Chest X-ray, PA view. Patient: 45 years old, sex M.
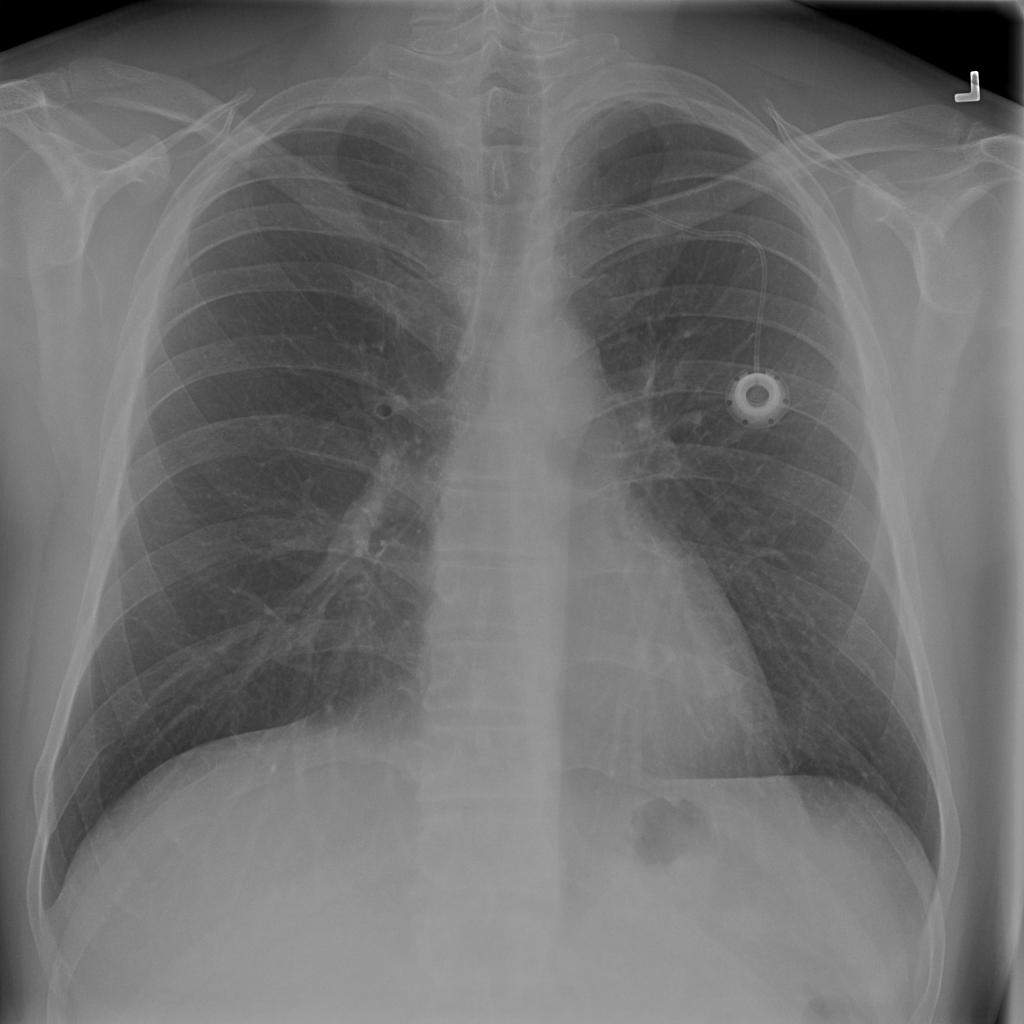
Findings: No Finding